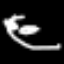
Label: leaf